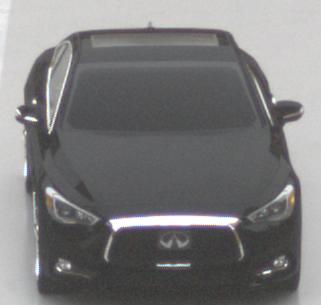
Make: Infiniti
Model: Q60 2.0t
Detailed model: Q60 (V37)
Model produced from: 2016/10
Model produced until: 2018/08
Doors: 2
Color: black
Road condition: wet road
Daytime: midday
Contrast: low contrast